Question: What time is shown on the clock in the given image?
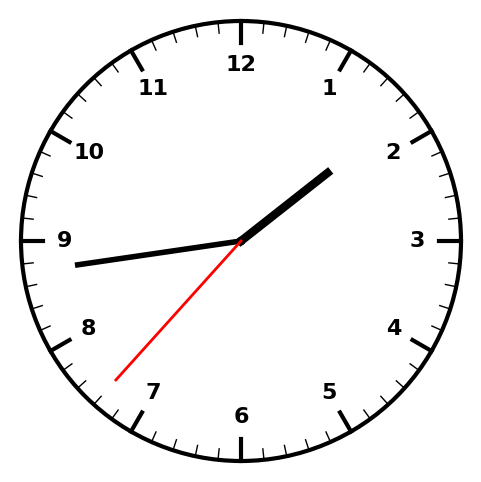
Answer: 01:43:37